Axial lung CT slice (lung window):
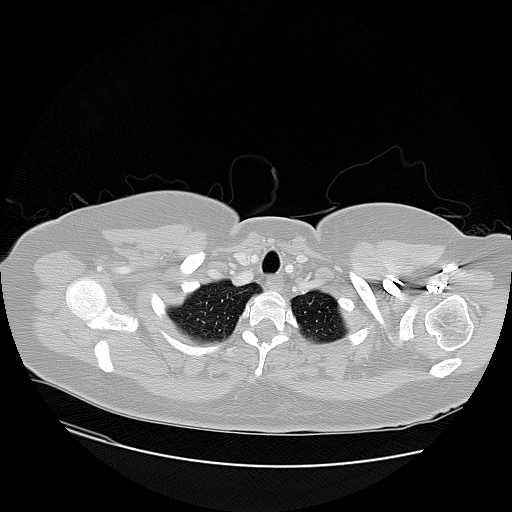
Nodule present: no